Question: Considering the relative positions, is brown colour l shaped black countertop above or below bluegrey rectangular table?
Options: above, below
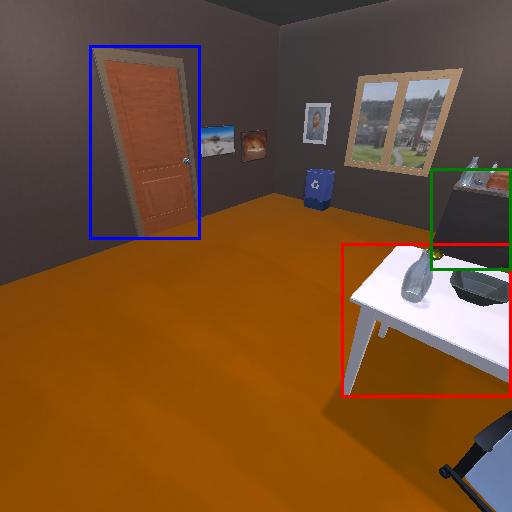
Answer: above